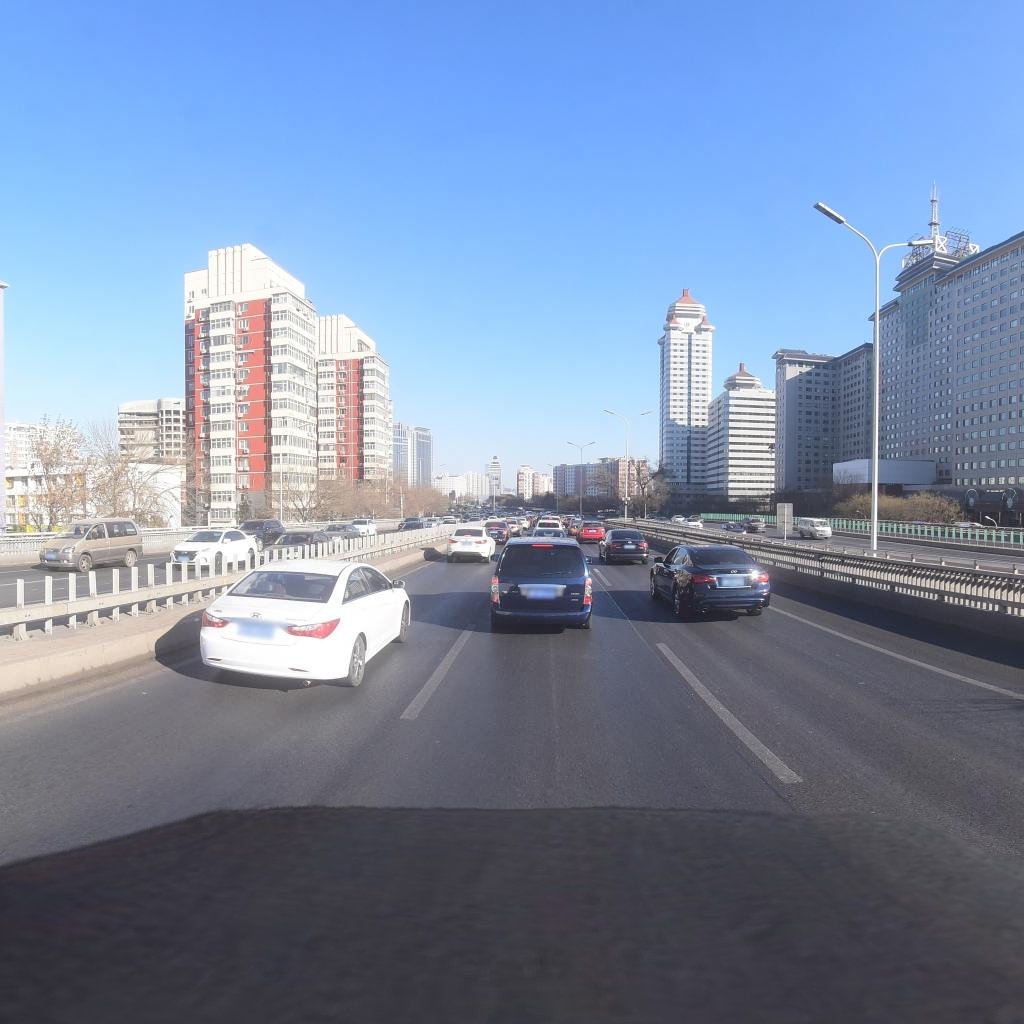
Region: Xicheng
Road damage annotations: longitudinal patch